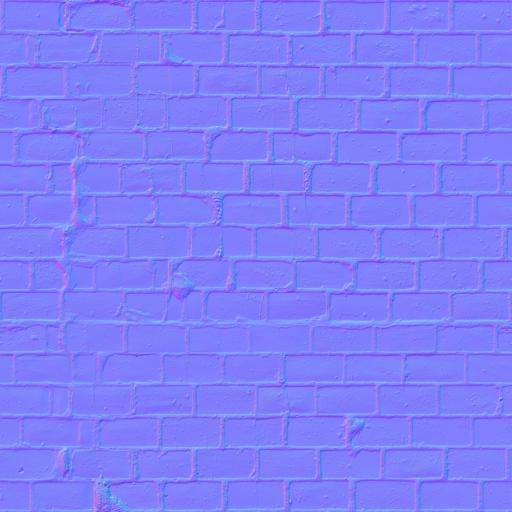
brown dark paved pavement paving stones red